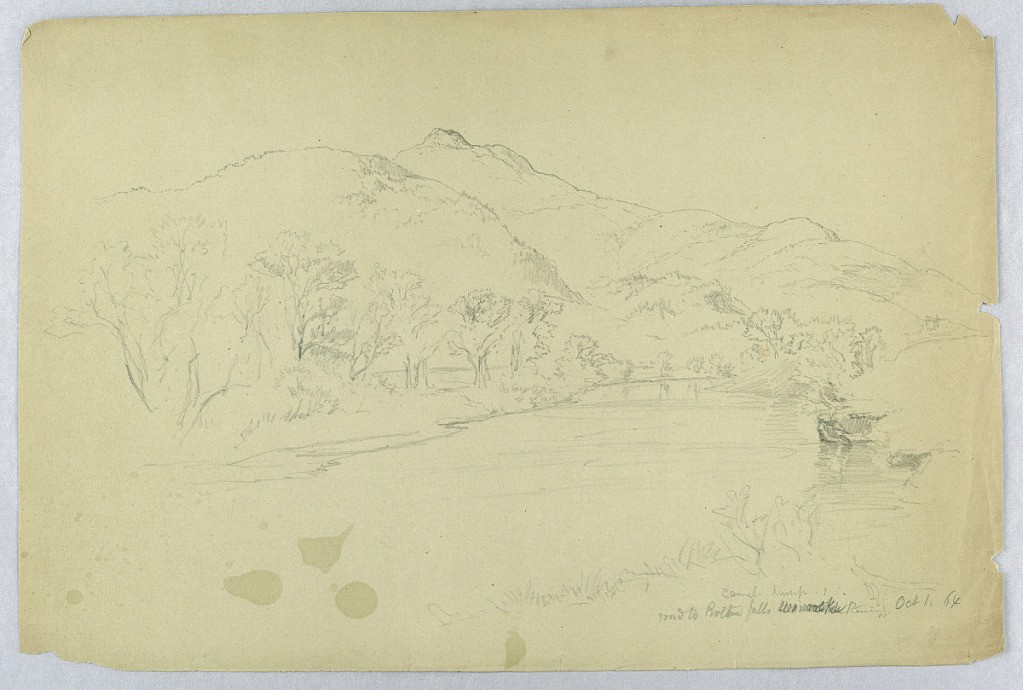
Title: Camel Hump, Road to Bolton Falls, Winooski River, Vermont
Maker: Daniel Huntington, American, 1816–1906
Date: October 1864
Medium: Graphite on grey paper
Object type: Drawing
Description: On river, foreground and right. Tree lined banks; mountains beyond.